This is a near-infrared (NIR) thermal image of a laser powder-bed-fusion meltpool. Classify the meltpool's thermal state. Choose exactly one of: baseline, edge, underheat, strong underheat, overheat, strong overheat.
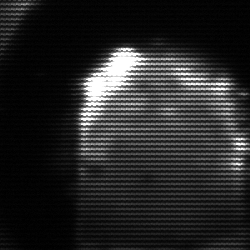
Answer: baseline